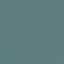
Label: SeaLake